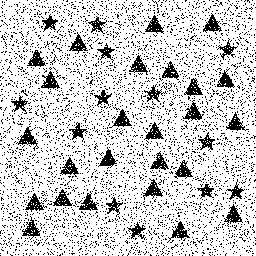
Squares: 0
Triangles: 25
Stars: 13
Total shapes: 38